Question: I have 3 enitities 'Person', 'PersonTagRelation' and 'Tag' : Person is related to a tag via many to many relation.
I also have a single dao for having multiple functions for querying db.
Most of the things are working well , but i have this query that is suppose to create a filtered list of users having a particular tag , which doesn't sem to work.
For eg, if there are 3 persons 'A','B','C' with corresponding taglist as '[ai,ml]','[ai]','[flutter]' respectively. then my query is supposed to return
'[A,B]' when passed the tag 'ai'. But it is returning only '[A]'.
Please checkout the following code and let me know where i went wrong:
Person.class
'''
@Entity()
public class Person {
@PrimaryKey
private long presonID;
private String personName;
...
}
'''
Tag.class
'''
@Entity
public class Tag {
@PrimaryKey
private long tagID;
private String tagValue;
...
}
'''
PersonTagRelation.class
'''
@Entity(primaryKeys = {"personTagIDForPerson","personTagIDForTag"},
foreignKeys = {
@ForeignKey(entity = Person.class, parentColumns = "presonID", childColumns = "personTagIDForPerson"),
@ForeignKey(entity = Tag.class, parentColumns = "tagID", childColumns = "personTagIDForTag"),
})
public class PersonTagRelation {
private long personTagIDForPerson, personTagIDForTag;
...
}
'''
PersonDao.class
'''
@Dao
public abstract class PersonDao {
@Insert abstract void insertNewPerson(Person p);
@Insert abstract void insertNewTag(Tag t);
@Insert abstract void insertNewRelation(PersonTagRelation relation);
@Query("SELECT * FROM Person ORDER BY presonID DESC")
abstract List<Person> getAllPersons();
@Query("SELECT tagID FROM Tag WHERE tagValue=:tag ORDER BY tagID DESC")
abstract long getTagIdByTagName(String tag);
@Query("SELECT * FROM Person" +
" INNER JOIN PersonTagRelation ON Person.presonID=PersonTagRelation.personTagIDForPerson " +
"WHERE PersonTagRelation.personTagIDForTag=:tagID")
abstract List<Person> getAllPersonsForTagID(long tagID);
@Query("SELECT * FROM Tag " +
"INNER JOIN PersonTagRelation ON Tag.tagID=PersonTagRelation.personTagIDForTag " +
"WHERE PersonTagRelation.personTagIDForPerson=:personID")
abstract List<Tag> getAllTagsForPerson(long personID);
@Transaction
public void insertNewPersonTagData(UiModel model) {
insertNewPerson(model.getPerson());
for (Tag t : model.getTags()) {
insertNewTag(t);
insertNewRelation(new PersonTagRelation(model.getPerson().getPresonID(), t.getTagID()));
}
}
@Transaction
public List<UiModel> getFilteredModelList(String tag) {
List<UiModel> resultlist = new ArrayList<>();
long tagID = getTagIdByTagName(tag);
List<Person> filteredPersonList = getAllPersonsForTagID(tagID);
for (Person p : filteredPersonList) {
List<Tag> associatedTags = getAllTagsForPerson(p.getPresonID());
resultlist.add(new UiModel(p, associatedTags));
}
return resultlist;
}
@Transaction
public List<UiModel> getAllAsModelList() {
List<UiModel> modelList = new ArrayList<>();
List<Person> allpersons = getAllPersons();
for (Person p : allpersons) {
List<Tag> associatedTags = getAllTagsForPerson(p.getPresonID());
modelList.add(new UiModel(p, associatedTags));
}
return modelList;
}
'''
UiModel.class
'''
public class UiModel {
private Person person= new Person(System.currentTimeMillis(),"");
private List<Tag> tagList = new ArrayList<>();
public UiModel() {
}
}
'''
Picture 1 : the results of 'getAllAsModelList()'
picture 2 : the results of 'getFilteredModelList()' when 'JS' is passed

The test suite provided by @MikeT is very good, but as it turns out the database and the query functions are totally correct. See my answer below for more details.
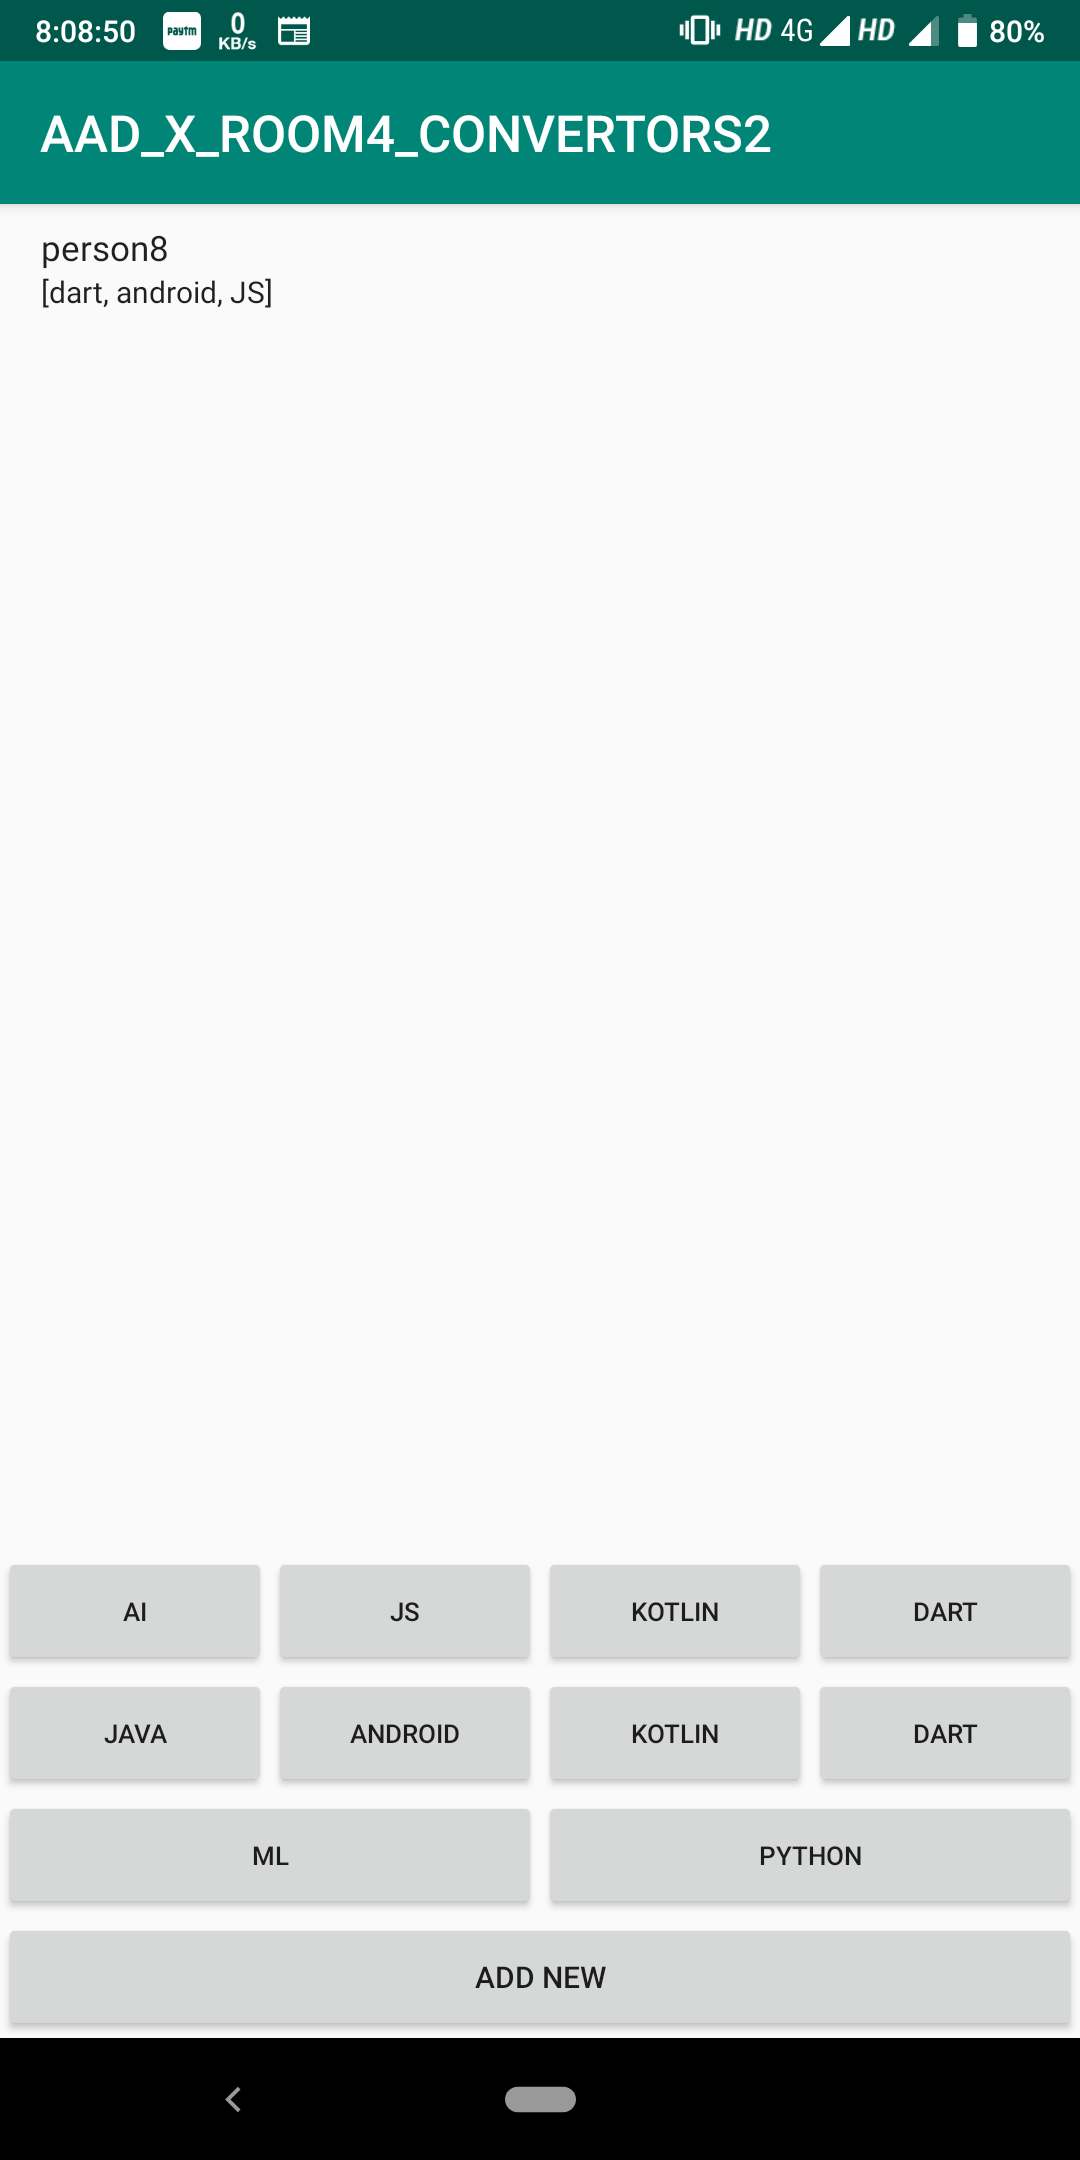
Answer: As it turns out , it was my silly ui at fault. I was . thus if my DB has the following entries(from what it looks like):
'''
Person --- Tags
A --- ai ,ml
B --- ml
C --- flutter
'''
it was actually this :
'''
id---person id---tag id_person-----------id_tag
101 - A 11 - ai 101 -- 11
102 - B 12 - ml 101 -- 12
103 - C 13 - ml //! wrong 102 -- 13 //wrong!!
14 - flutter 103 -- 14
'''
My ui was not checking weather a tag existed before adding it as new tag. That's why the 'getFilteredModelList()' function was not able to generate a list with more than 1 entry. so i ended up writing an extra checker code for that. Also, the dao ended up with the following mini change( an extra onConflict check for all three internal insertion functions):
'''
@Dao
public abstract class PersonDao {
private static final String TAG = "personDao>>";
@Insert(onConflict = OnConflictStrategy.REPLACE)
abstract void insertNewPerson(Person... p);
@Insert(onConflict = OnConflictStrategy.REPLACE)
abstract void insertNewTag(Tag... t);
@Insert(onConflict = OnConflictStrategy.REPLACE)
abstract void insertNewRelation(PersonTagRelation... relation);
...
}
'''